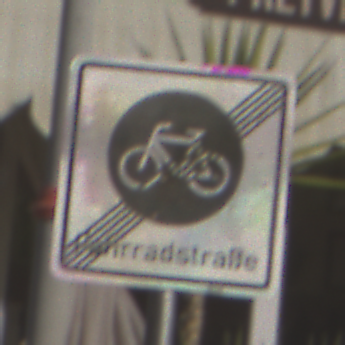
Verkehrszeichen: EndeFahrradstrasse
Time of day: MorningAfternoon
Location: Outdoor (Special)
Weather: PartlyCloudy
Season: NotSpecified
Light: Natural